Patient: sex F, age 63
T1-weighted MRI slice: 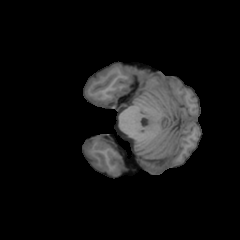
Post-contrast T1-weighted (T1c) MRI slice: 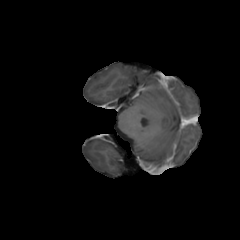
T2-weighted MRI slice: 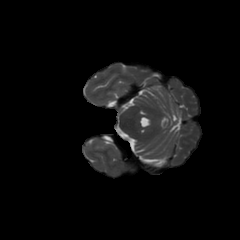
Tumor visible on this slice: no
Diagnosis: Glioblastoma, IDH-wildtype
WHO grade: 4